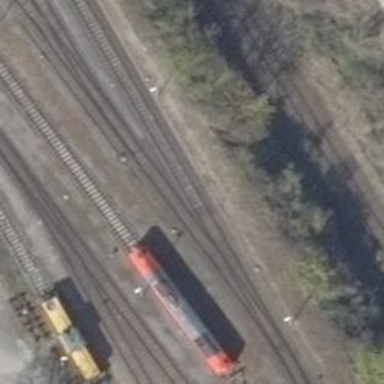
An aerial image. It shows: Railway switch.